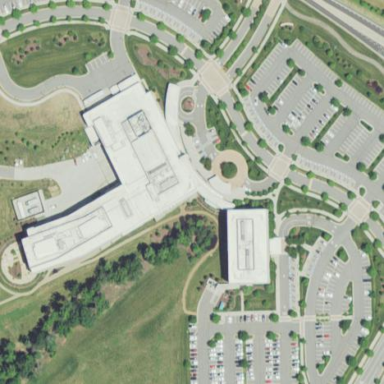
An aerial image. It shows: Hospital building.